Aerial crown-view tile of a tropical tree (Barro Colorado Island, Panama), acquired 20250512:
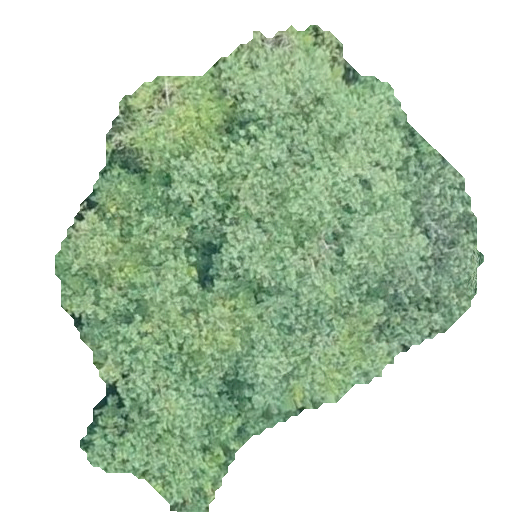
Species: Hieronyma alchorneoides
GBIF accepted scientific name: Hieronyma alchorneoides
Crown area: 191.622 m²